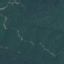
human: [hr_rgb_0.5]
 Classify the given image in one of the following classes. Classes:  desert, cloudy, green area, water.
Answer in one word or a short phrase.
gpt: green area